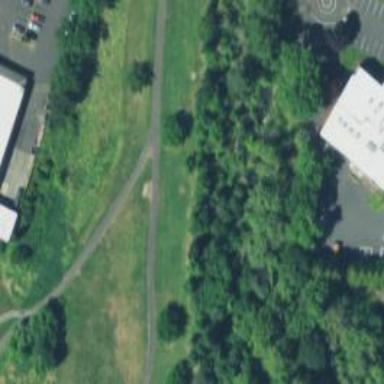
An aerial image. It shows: Disc golf tee.